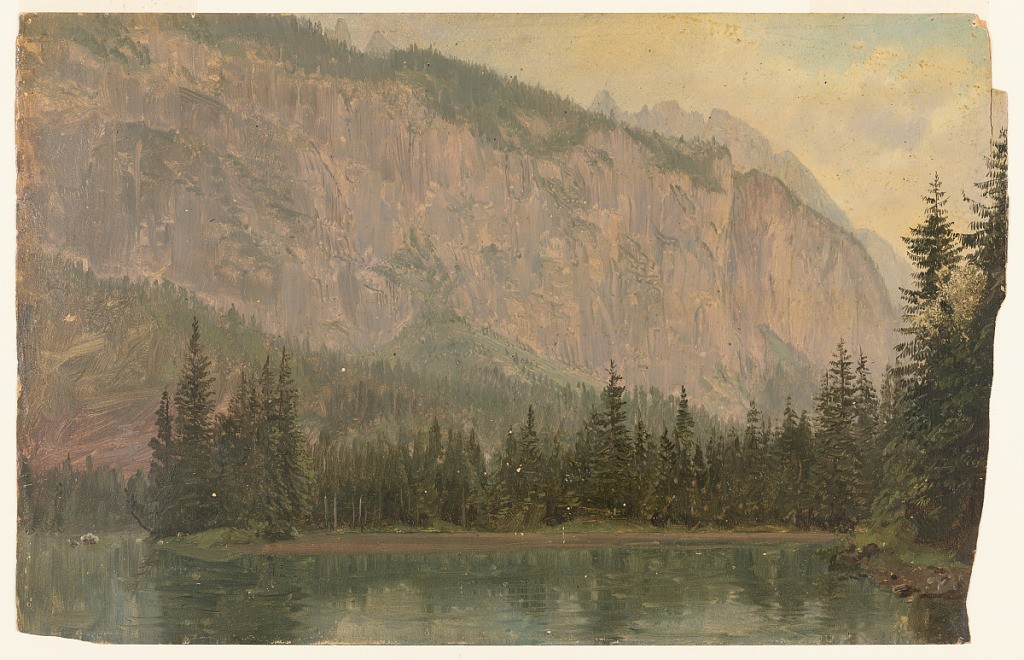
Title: The Hintersee, near Berchtesgaden, Bavaria (Germany)
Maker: Frederic Edwin Church, American, 1826–1900
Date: June - July, 1868
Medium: Oil paint and graphite on tan paperboard
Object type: drawing
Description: Landscape study showing a view of the Hintersee near Berchtesgaden, Bavaria, and the rocky alps that surround it. The blue-green waters of the lake extend from the foreground to the middle distance, where they meet the lake's flat and wooded northern shoreline. Beyond, this forested terrain ascends to the base of a precipitous, rocky mountainside that dominates the composition at center. In the background, the pinnacles of a rocky mountain, possibly the Reiter Alpe, are visible above the central mountain. Above, the sky is partly clouded.